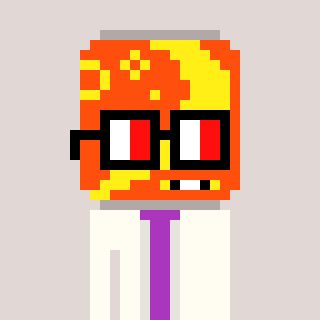
a pixel art character with square glasses with black frames and red eyes, a pop-shaped head and a grayscale-colored body on a warm background